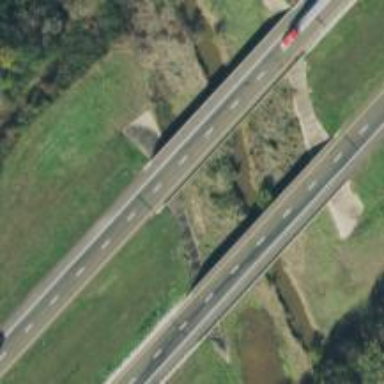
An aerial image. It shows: Bridge over motorway.